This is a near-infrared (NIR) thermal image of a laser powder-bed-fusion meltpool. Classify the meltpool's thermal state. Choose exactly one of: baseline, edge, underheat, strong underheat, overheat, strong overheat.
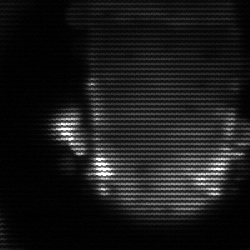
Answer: baseline